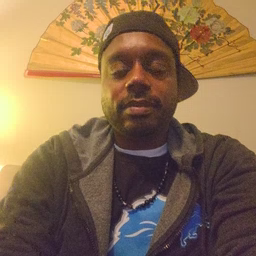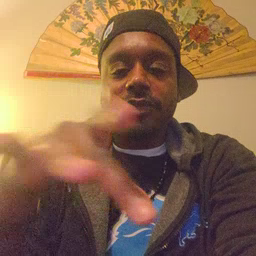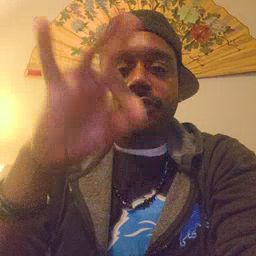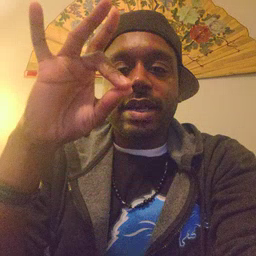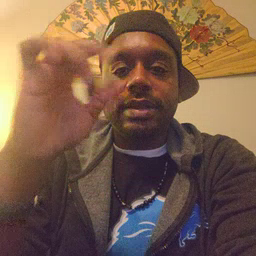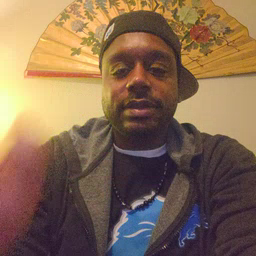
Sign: find